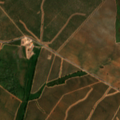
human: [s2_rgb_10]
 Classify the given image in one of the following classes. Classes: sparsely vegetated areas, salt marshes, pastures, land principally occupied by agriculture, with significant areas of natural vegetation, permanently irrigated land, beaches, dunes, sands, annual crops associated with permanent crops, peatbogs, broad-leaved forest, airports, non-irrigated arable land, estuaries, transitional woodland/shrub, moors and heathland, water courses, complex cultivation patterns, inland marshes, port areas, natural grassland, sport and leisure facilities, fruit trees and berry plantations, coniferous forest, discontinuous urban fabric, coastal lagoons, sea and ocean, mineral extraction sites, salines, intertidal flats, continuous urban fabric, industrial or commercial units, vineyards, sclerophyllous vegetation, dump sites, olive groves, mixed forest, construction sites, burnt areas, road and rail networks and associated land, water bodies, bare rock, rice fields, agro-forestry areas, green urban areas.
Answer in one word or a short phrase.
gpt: continuous urban fabric